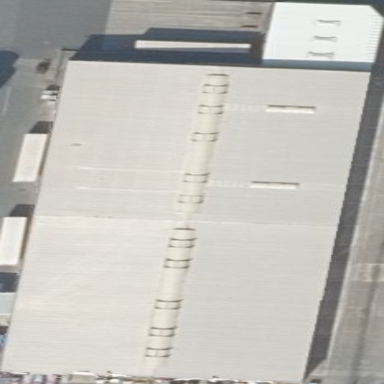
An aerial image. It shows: Industrial building with works.